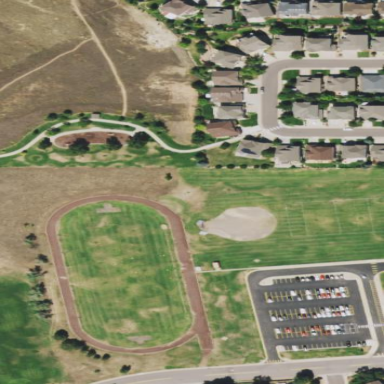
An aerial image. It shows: Track located within leisure land area.